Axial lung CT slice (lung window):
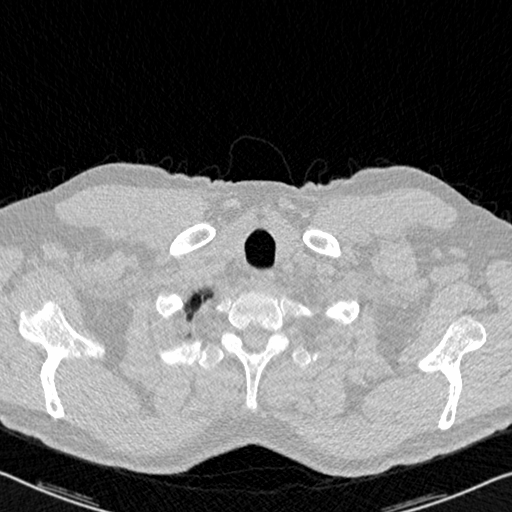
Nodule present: no